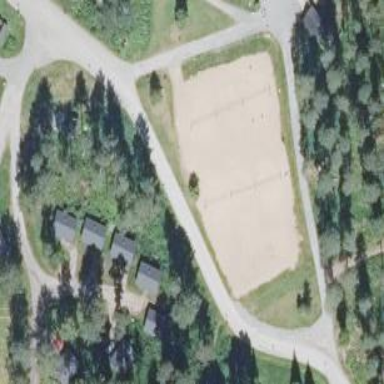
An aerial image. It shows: Sandy pitch for beach volleyball.